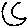
Label: moon